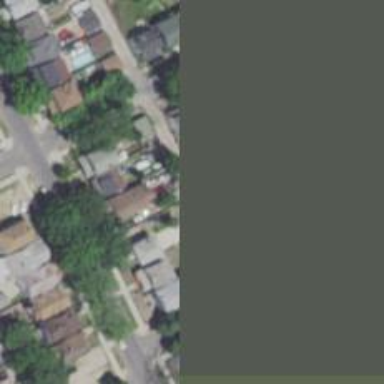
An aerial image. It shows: Alley classified as service road.